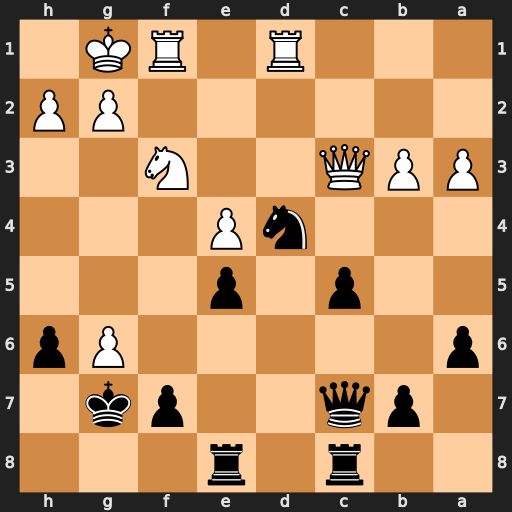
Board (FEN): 2r1r3/1pq2pk1/p5Pp/2p1p3/3nP3/PPQ2N2/6PP/3R1RK1
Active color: b
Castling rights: -
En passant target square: -
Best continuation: Ne2+ Kh1 Nxc3